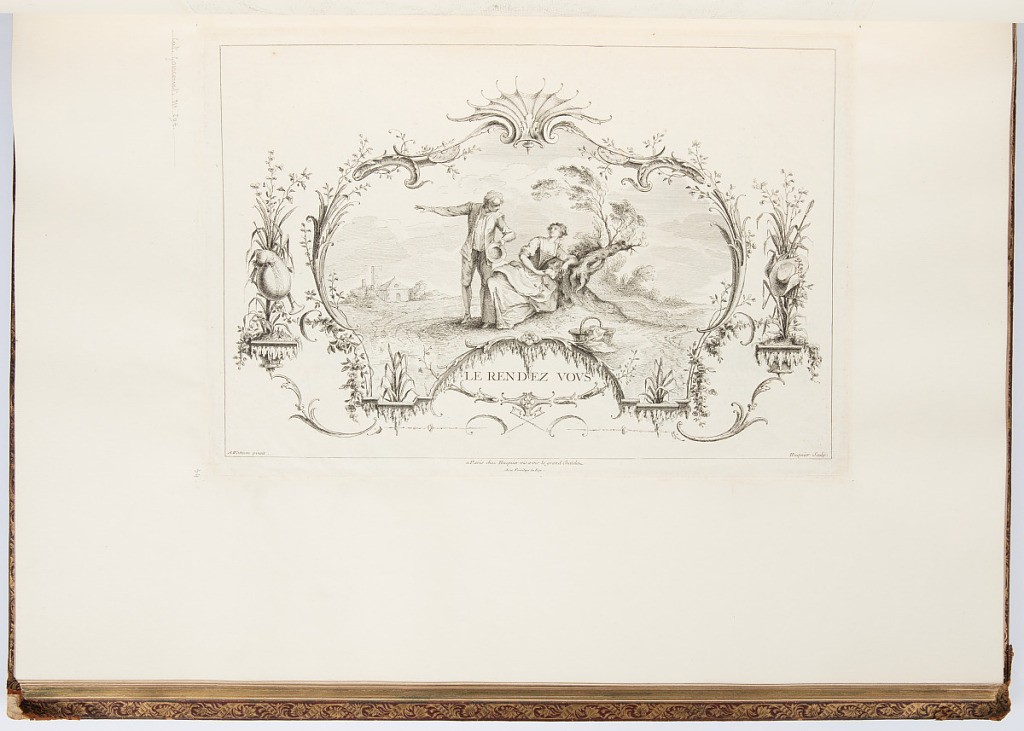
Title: LE RENDEZ VOUS
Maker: Antoine Watteau, French, 1684–1721
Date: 1723-1735
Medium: Etching on laid paper
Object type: Bound print
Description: Vignette of a couple in a landscape; the woman sits and leans against a tree, while the man stands above her, one hand outstretched in the direction of the buildings, the other holding his hat. This scene is set within an arabesque frame comprised of reeds, garlands, trophies of musical instruments, scrolling acanthus leaves, and a cartouche. The plate is signed.